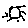
Label: sun